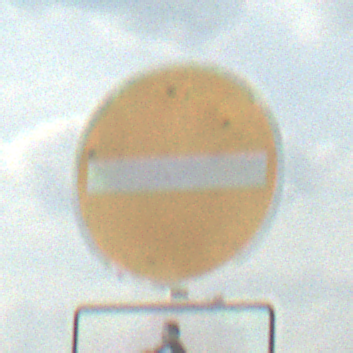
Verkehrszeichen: VerbotDerEinfahrt
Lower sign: EinspurigeFahrzeugeFrei3
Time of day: MorningAfternoon
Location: Outdoor (Beach)
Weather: PartlyCloudy
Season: NotSpecified
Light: Natural